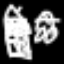
Label: The Eiffel Tower